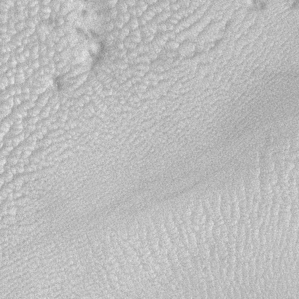
Label: frost